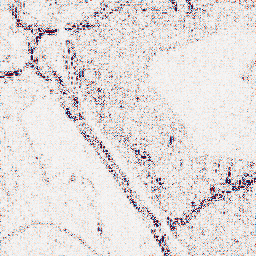
Category: wavelet
Decomposition family: wavelet_reverse_biorthogonal
Decomposition parameters: wavelet: rbio3.5
level: 1
Upsampling method: bilinear
Upsampling parameters: scale: 2
Upsampling scale: 2